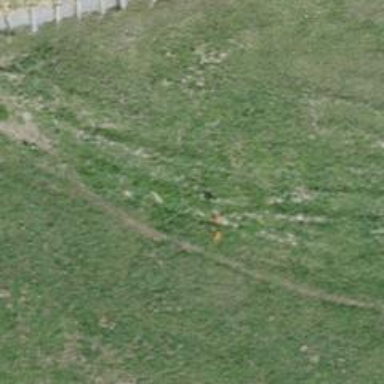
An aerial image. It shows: Pipeline marker.